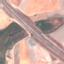
Land use / land cover: Highway